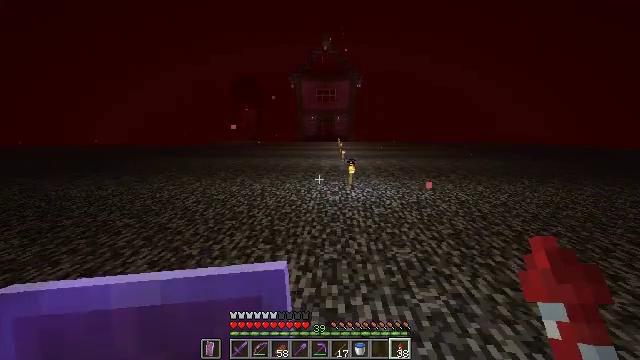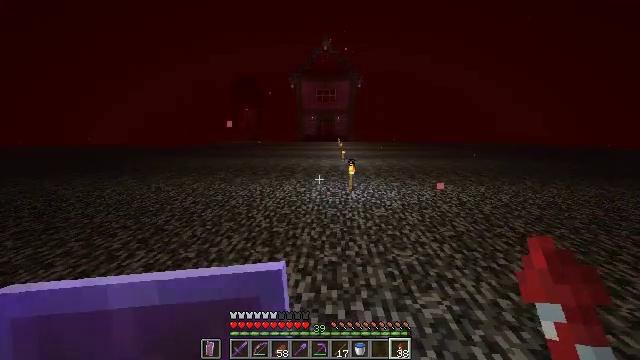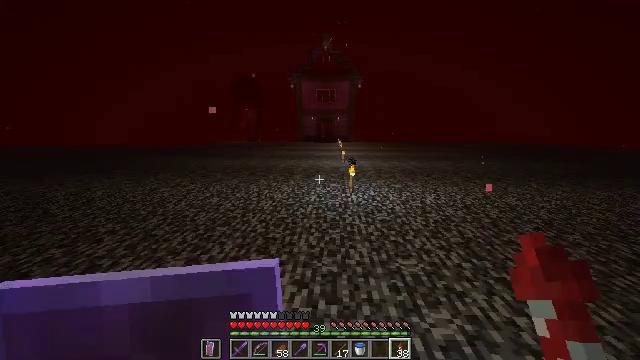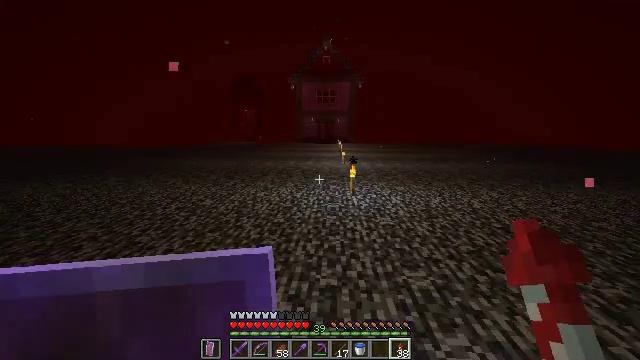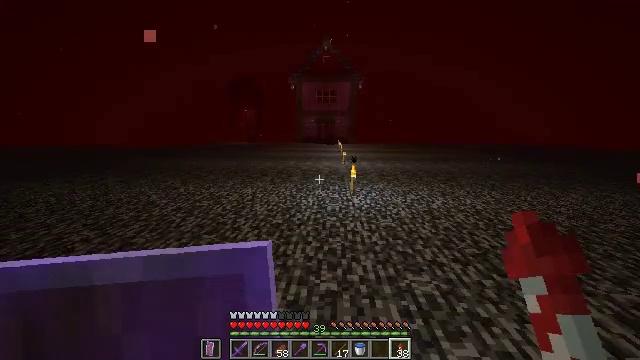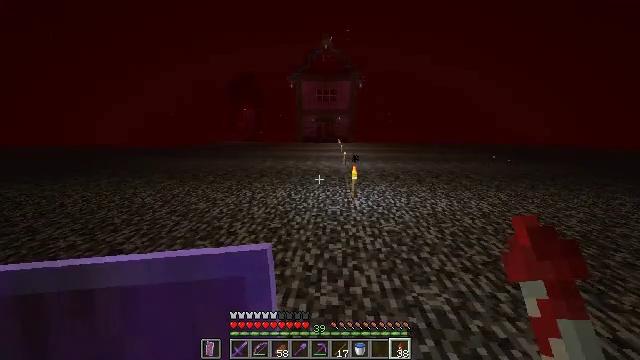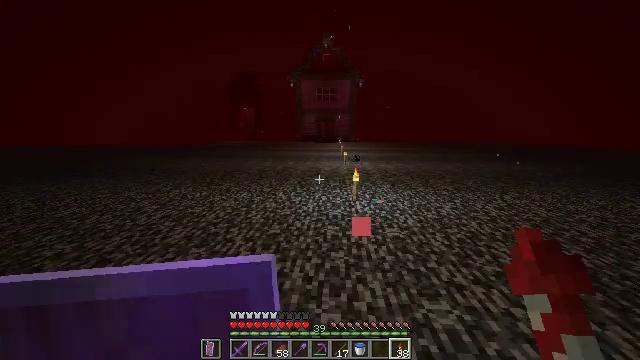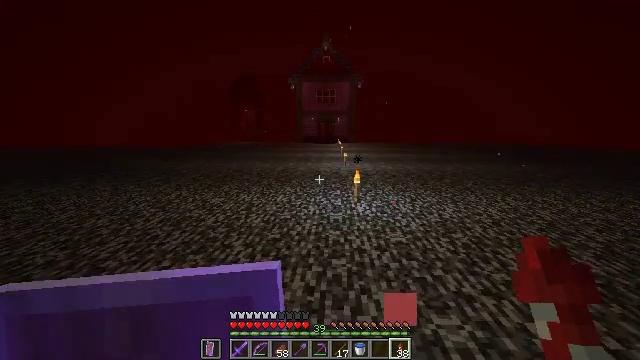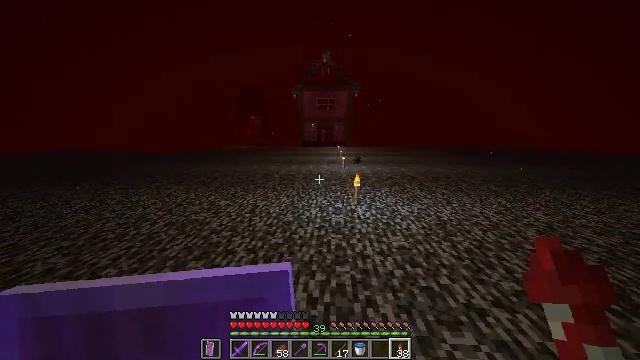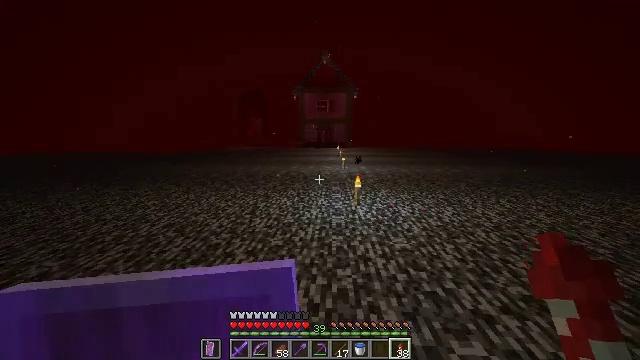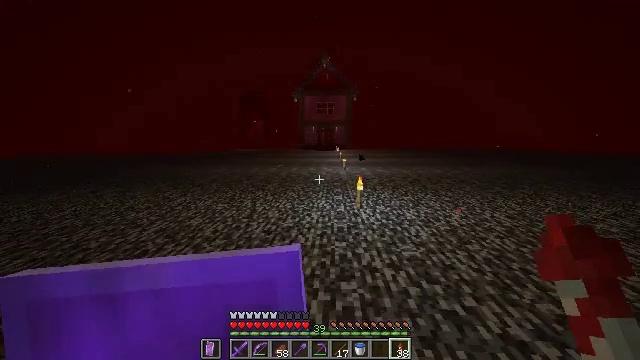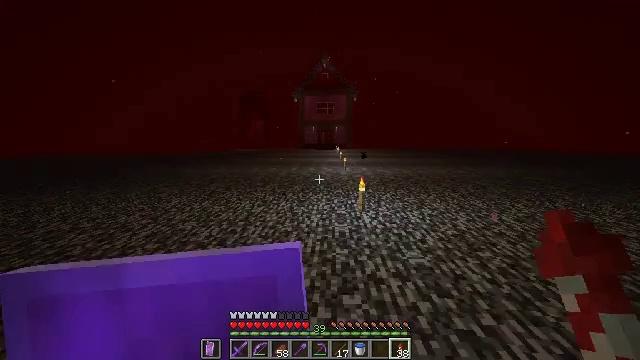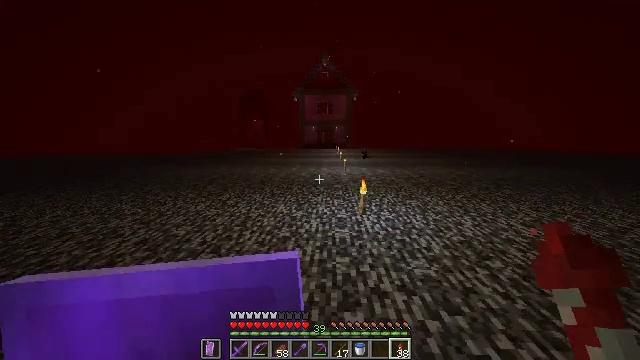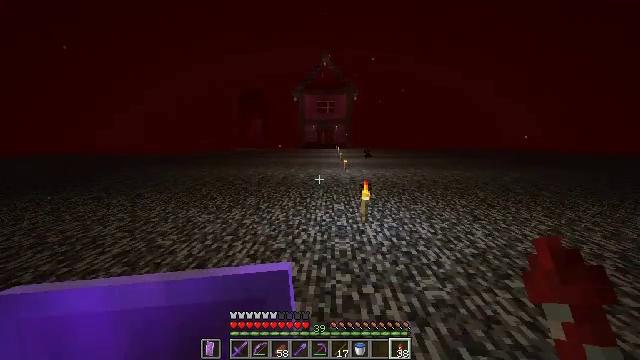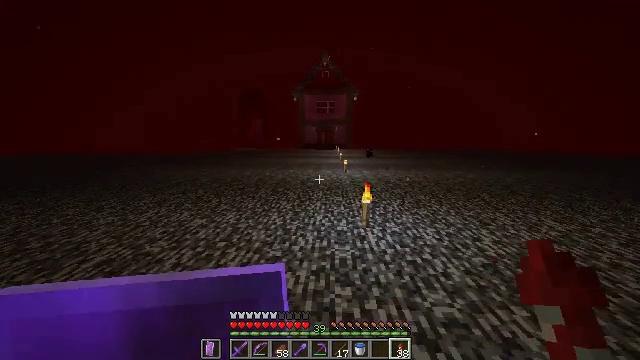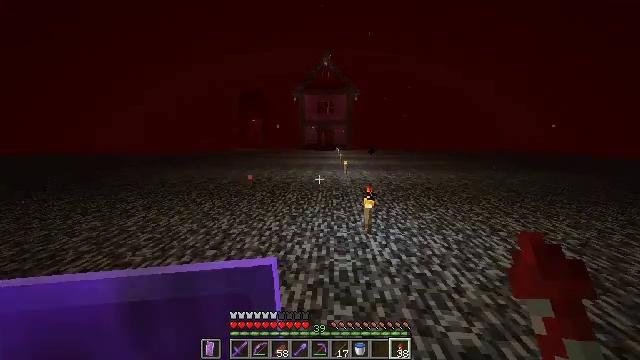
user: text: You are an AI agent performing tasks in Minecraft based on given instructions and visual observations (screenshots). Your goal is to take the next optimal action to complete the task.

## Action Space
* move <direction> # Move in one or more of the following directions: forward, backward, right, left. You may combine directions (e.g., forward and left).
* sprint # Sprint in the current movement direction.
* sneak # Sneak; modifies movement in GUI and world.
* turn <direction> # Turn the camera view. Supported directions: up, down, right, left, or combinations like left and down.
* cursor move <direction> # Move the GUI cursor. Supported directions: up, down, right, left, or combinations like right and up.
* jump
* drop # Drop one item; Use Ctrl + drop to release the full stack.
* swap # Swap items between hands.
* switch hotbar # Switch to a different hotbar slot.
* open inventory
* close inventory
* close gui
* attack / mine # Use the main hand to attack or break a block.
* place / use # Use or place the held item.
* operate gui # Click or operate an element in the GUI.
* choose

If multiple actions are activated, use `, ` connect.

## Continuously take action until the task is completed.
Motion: motion action
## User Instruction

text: craft item cyan carpet
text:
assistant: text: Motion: move forward
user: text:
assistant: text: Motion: move forward
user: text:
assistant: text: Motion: move forward
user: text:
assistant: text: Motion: move forward
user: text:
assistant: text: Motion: move forward
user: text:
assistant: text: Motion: move forward, sprint
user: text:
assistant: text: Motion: move forward, sprint
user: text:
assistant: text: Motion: move forward, sprint
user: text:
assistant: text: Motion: move forward, sprint
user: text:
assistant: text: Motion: move forward, sprint
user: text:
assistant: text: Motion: move forward, sprint
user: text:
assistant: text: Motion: move forward, sprint
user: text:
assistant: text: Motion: move forward, sprint
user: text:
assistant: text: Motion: move forward, sprint
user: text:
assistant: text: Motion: move forward, sprint
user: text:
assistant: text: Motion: move forward, sprint
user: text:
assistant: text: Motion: move forward
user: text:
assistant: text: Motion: move forward, close inventory
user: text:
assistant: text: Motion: move forward, close inventory
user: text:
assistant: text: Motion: close inventory
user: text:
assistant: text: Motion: close inventory
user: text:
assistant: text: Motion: turn left and up
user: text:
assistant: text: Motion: turn up
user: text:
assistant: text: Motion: turn up
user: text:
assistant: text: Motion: no_op
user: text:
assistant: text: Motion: no_op
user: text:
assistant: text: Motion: no_op
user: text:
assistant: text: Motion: no_op
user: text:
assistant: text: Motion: no_op
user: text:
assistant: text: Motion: no_op